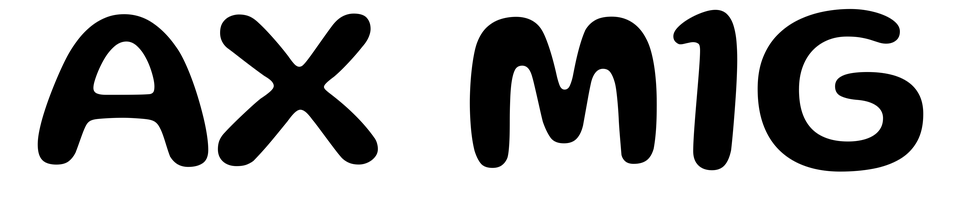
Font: Gluten_Medium